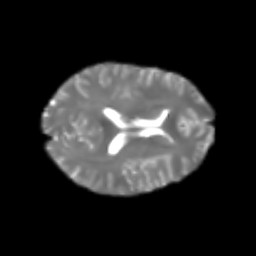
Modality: T2w
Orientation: axial
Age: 23
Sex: male
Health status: healthy